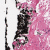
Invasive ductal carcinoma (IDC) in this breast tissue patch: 0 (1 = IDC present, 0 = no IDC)